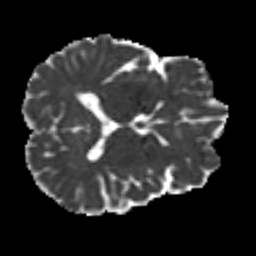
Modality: MD
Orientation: axial
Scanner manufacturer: siemens
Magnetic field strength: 3 T
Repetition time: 9.6 s
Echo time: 0.077 s